Question: I want the code to show up the 3 bars, and the 3 dots to eventually be dropdown options. For some reason the 1st out of the 3 dots does not want to be spaced correctly.
'''
#dropdown {
background: #3f51b5;
padding: 30px;
margin: 0px;
}
#dot {
width: 5px;
height: 5px;
background: white;
border-radius: 50%;
float: right;
}
#bar {
width: 25px;
height: 3px;
background: white;
margin: 5px;
}
'''
'''
<div id="dropdown">
<div id="dot"></div>
<div id="bar"></div>
<div id="dot"></div>
<div id="bar"></div>
<div id="dot"></div>
<div id="bar"></div>
</div>
'''
Picture of what is returned:

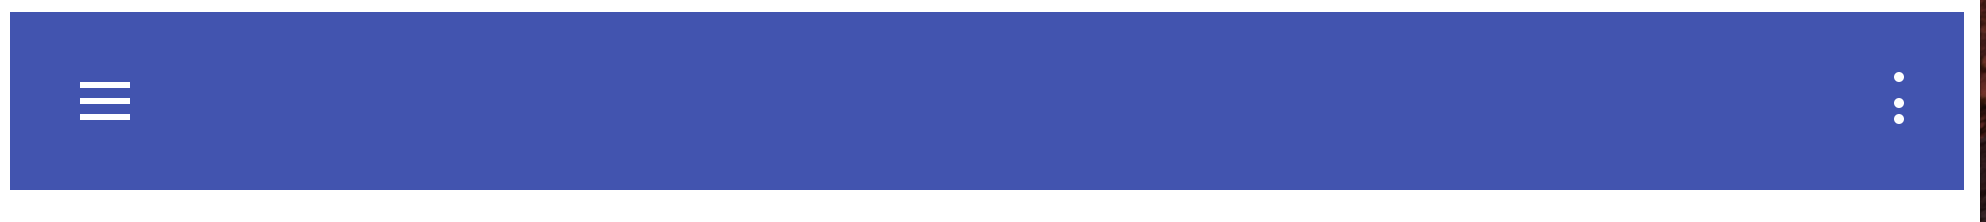
Answer: This is a hard thing to do with floats.
A possible solution could be to wrap the dots and the bars within a div.
Afterwards you can position those wrapping divs in the style you like.
I used flexbox for this in the following snippet.
'''
#dropdown {
display: flex;
justify-content: space-between;
align-items: center;
background: #3f51b5;
padding: 30px;
margin: 0px;
}
.dot {
width: 5px;
height: 5px;
margin: 5px;
background: white;
border-radius: 50%;
}
.bar {
width: 25px;
height: 3px;
background: white;
margin: 5px;
}
'''
'''
<div id="dropdown">
<div>
<div class="bar"></div>
<div class="bar"></div>
<div class="bar"></div>
</div>
<div>
<div class="dot"></div>
<div class="dot"></div>
<div class="dot"></div>
</div>
</div>
'''
p.s.: you should use the keyword 'class' instead of 'id' for repeating elements. This might still work, but is considered bad practice and might break javascript implementations using that 'id'.